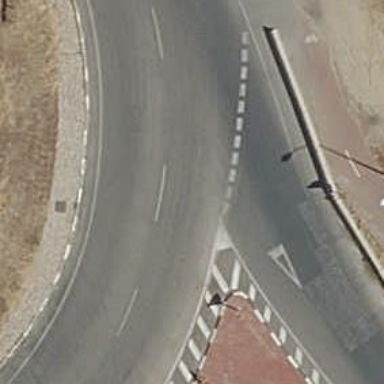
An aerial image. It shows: Roundabout on trunk highway with asphalt surface.